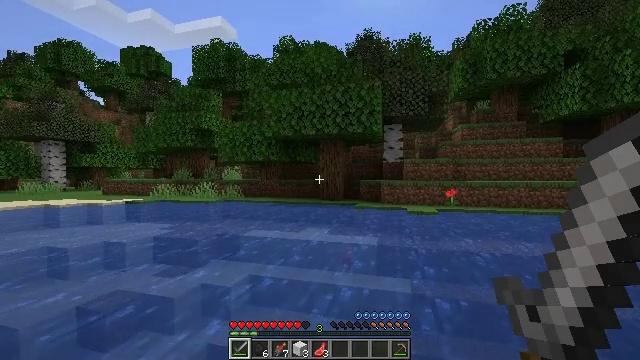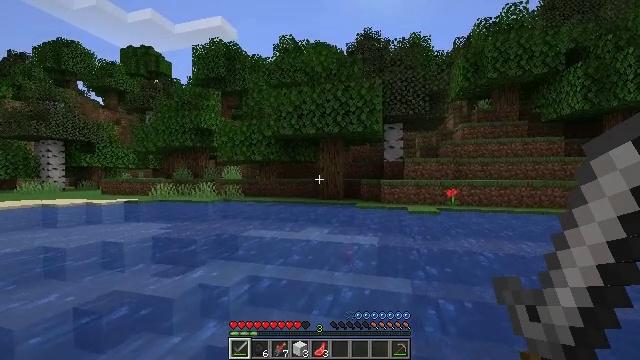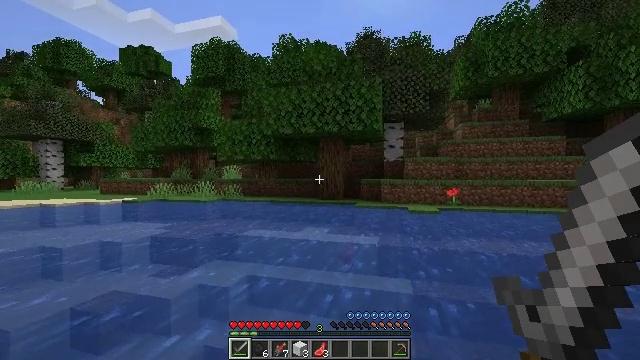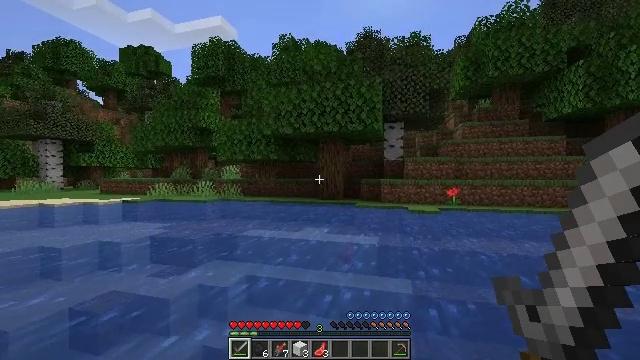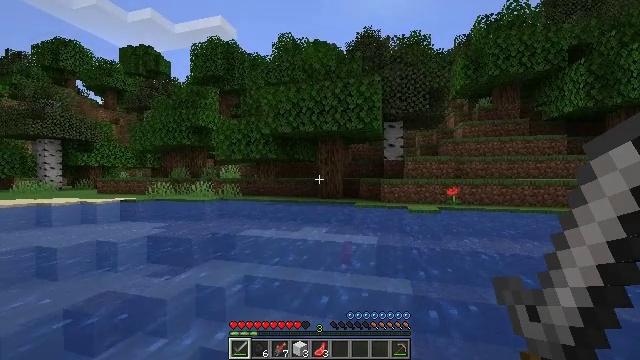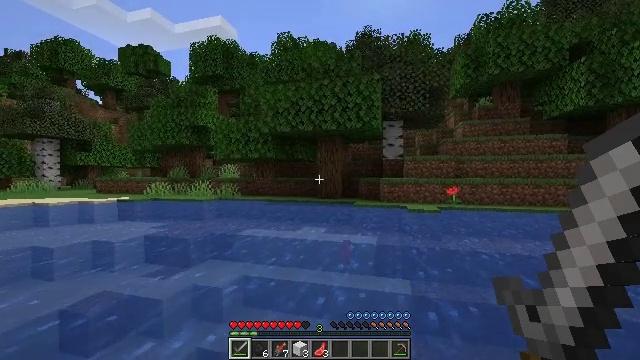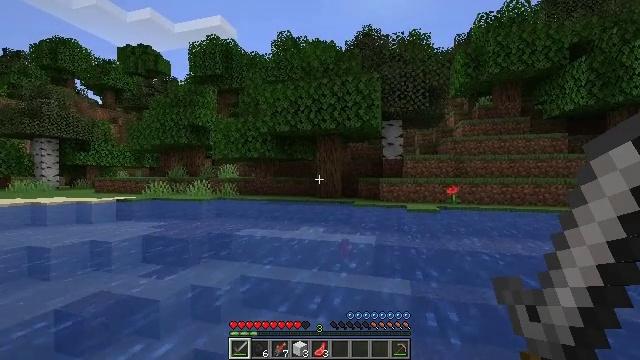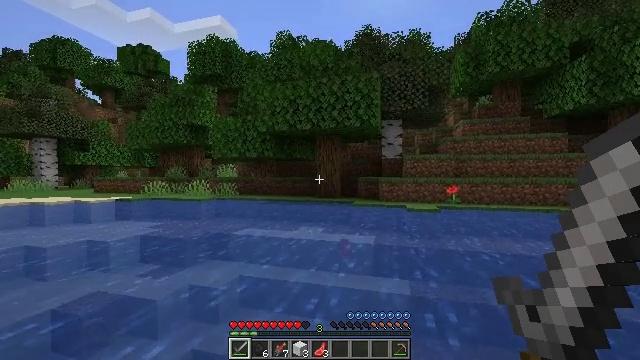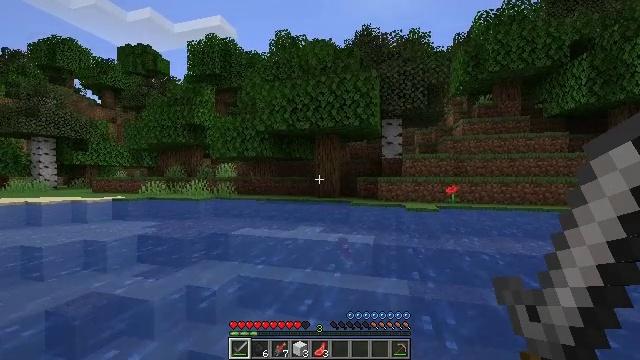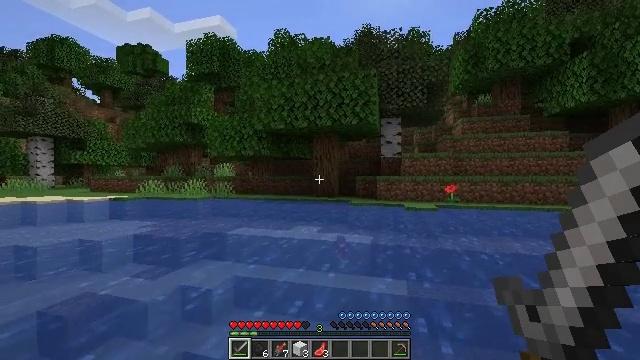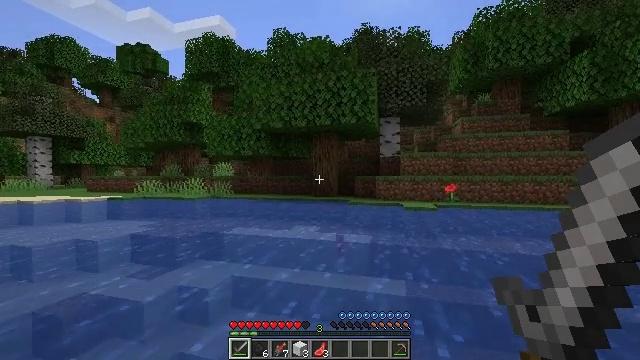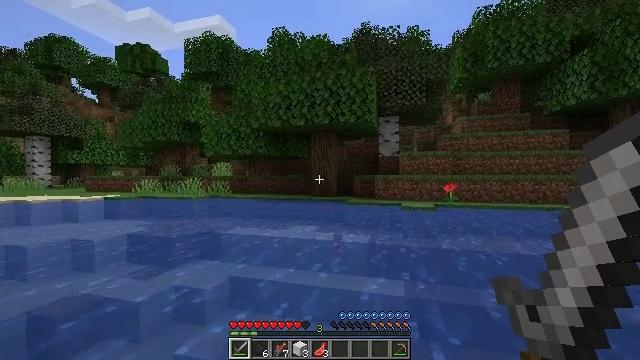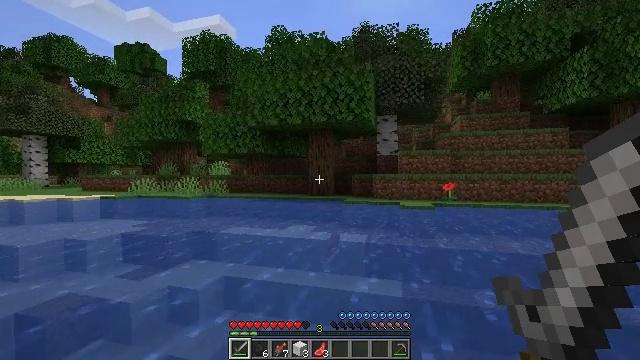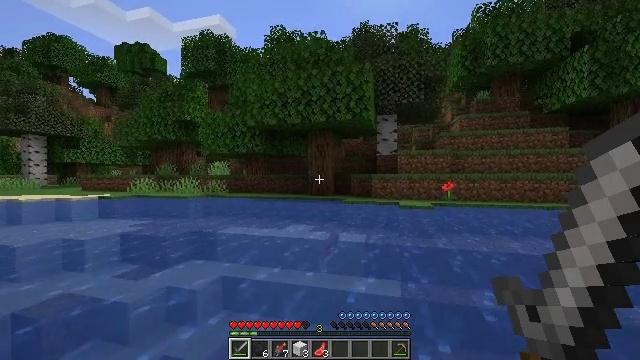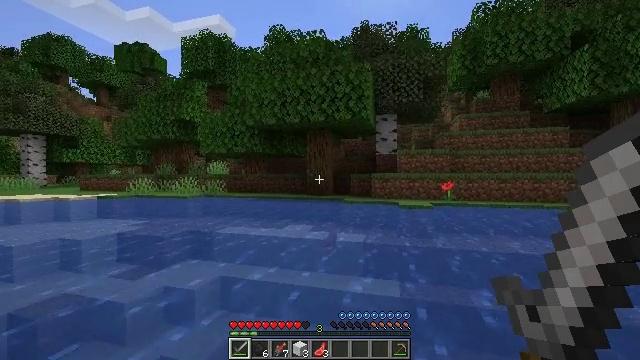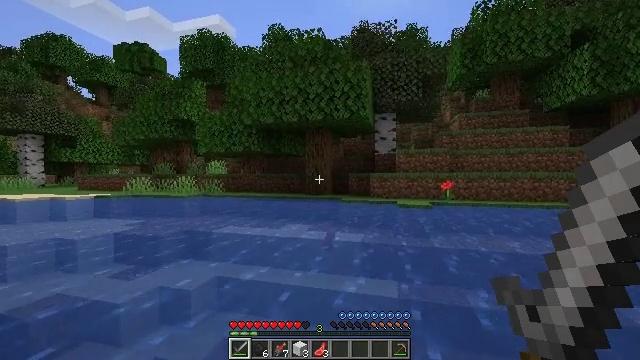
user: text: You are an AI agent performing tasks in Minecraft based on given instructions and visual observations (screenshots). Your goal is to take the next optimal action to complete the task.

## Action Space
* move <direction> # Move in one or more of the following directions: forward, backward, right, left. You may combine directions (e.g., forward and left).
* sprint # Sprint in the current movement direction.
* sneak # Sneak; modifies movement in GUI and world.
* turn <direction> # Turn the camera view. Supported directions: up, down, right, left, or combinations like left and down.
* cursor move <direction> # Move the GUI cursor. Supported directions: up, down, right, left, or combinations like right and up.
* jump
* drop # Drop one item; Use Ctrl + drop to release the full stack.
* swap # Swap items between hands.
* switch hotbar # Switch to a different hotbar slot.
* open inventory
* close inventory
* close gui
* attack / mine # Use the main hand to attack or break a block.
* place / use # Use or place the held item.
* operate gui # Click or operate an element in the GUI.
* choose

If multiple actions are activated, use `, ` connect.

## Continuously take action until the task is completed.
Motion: motion action
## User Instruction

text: Kill aquatic mobs.
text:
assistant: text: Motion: move forward
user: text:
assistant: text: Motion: move forward and move right
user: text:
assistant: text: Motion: move forward and move right
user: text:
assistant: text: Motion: move forward and move right
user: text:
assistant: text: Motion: move forward and move right
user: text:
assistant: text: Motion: move forward and move right
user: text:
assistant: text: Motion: move forward and move right
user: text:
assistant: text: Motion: move forward and move right
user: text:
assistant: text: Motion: move forward and move right
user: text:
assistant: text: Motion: move forward and move right
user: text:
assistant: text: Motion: move forward and move right
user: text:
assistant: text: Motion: move forward and move right
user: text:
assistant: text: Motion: move forward and move right
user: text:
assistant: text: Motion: move forward and move right
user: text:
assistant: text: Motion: move forward and move right
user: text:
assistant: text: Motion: move forward
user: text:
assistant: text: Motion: move forward
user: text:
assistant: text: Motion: move forward
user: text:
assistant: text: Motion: move forward
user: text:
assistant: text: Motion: move forward
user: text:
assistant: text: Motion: move forward
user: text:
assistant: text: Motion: move forward
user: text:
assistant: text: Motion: move forward
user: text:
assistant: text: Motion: move forward
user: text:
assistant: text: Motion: move forward
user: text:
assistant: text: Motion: move forward
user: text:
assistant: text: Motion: move forward
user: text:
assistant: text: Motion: move forward
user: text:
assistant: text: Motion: move forward
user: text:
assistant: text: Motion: move forward